Question: I'm currently developing an iPad application and want to apply a custom font to the UIButtons on a certain screen. I have noticed similar problems with other screens, namely that the text on some (seemingly random) UIButtons disappears. In this case, the custom font is being applied to some buttons but not others, again there doesn't seem to be any pattern as to which buttons work and which don't. I've attached a screenshot below to try to give you an idea of what exactly I mean.
As I've mentioned, on some other screens I have noticed text completely disappearing from some buttons and have had to replace these with images featuring the text instead.

All buttons are created in Interface Builder. They use attributed text to allow multiple lines and centred alignment. Any help would be much appreciated.
'''
for (UIView *sub in view.subviews) {
UIButton *btn = (UIButton *) sub;
UILabel *lbl = [btn titleLabel];
[lbl setFont: myFont size: mySize];
}
'''
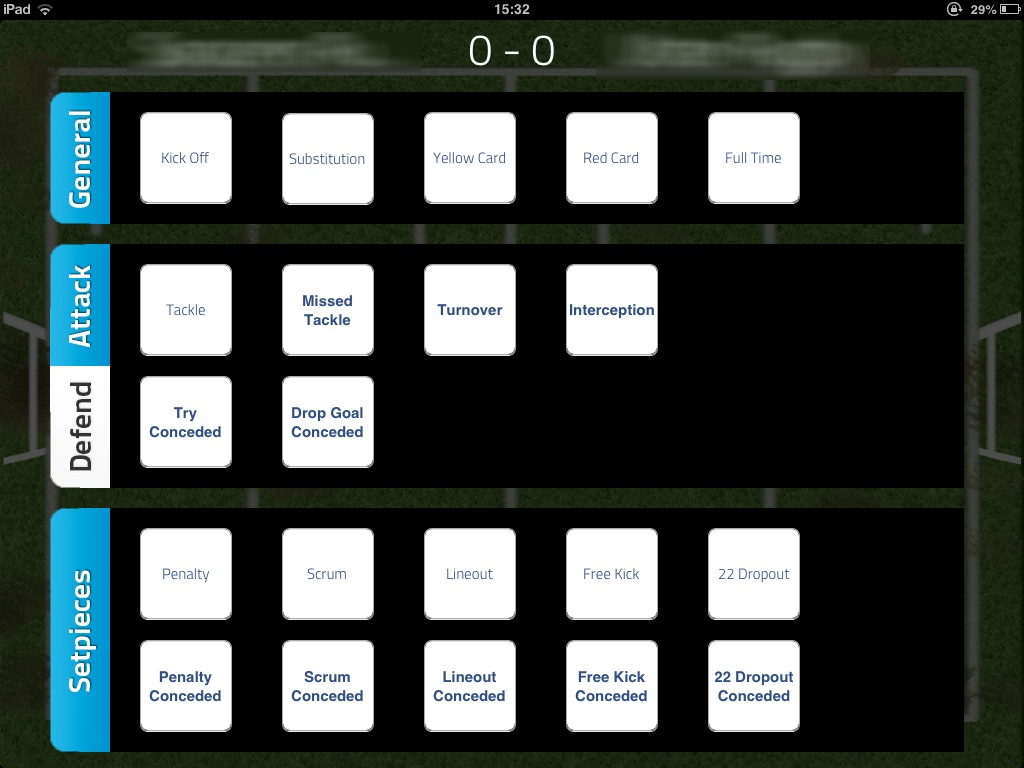
Answer: From the comments:
You can achieve centered and multiline title labels in UIButtons without using NSAttributedStrings by adding the following lines to your for loop:
'''
lbl.textAlignment = UITextAlignmentCenter;
lbl.numberOfLines = 0;
'''